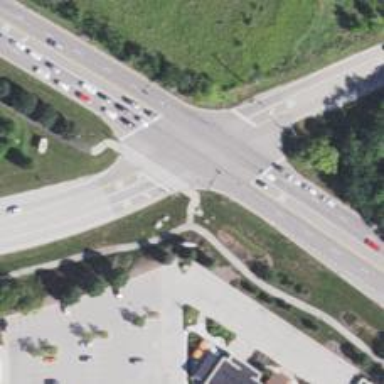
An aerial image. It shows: Crossing on the cycleway.